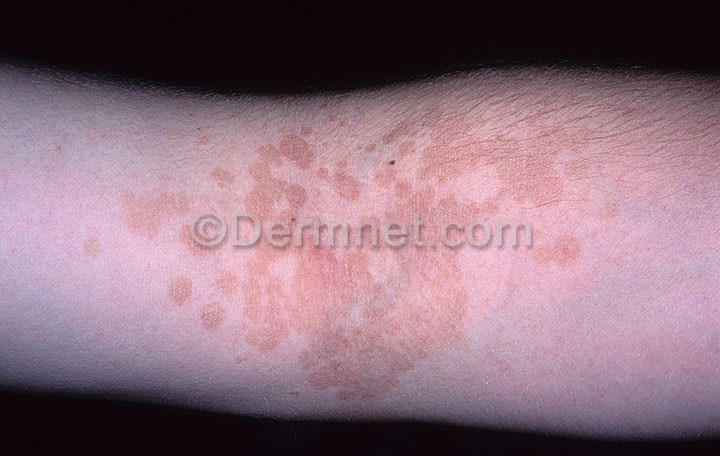
Disease: Light Diseases and Disorders of Pigmentation